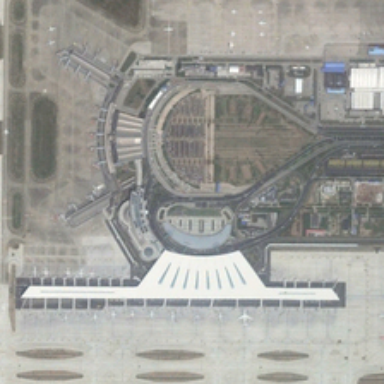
Many planes are near a large building in an airport .